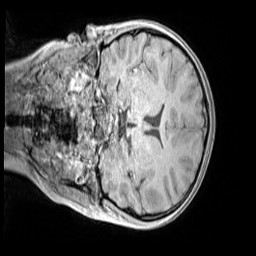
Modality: MP2RAGE
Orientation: coronal
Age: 9
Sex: female
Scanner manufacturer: siemens
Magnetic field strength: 3 T
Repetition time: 4 s
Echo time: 0.00299 s